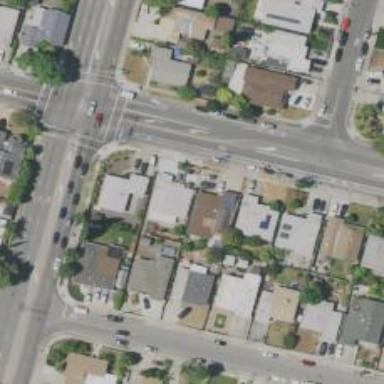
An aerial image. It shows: Secondary road surrounded by residential properties.